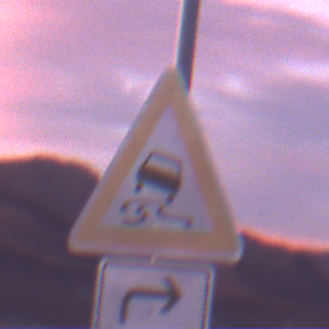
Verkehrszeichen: SchleuderOderRutschgefahr
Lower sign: RichtungsangabeDurchPfeile5
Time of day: Dawn
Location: Outdoor (Nature)
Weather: PartlyCloudy
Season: NotSpecified
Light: Natural